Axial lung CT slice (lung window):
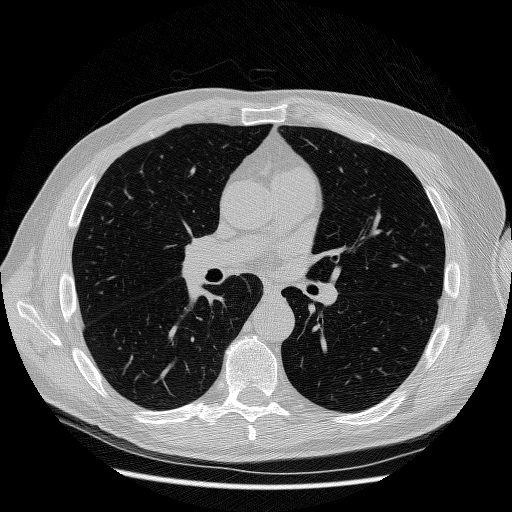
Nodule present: no